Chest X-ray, PA view. Patient: 42 years old, sex F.
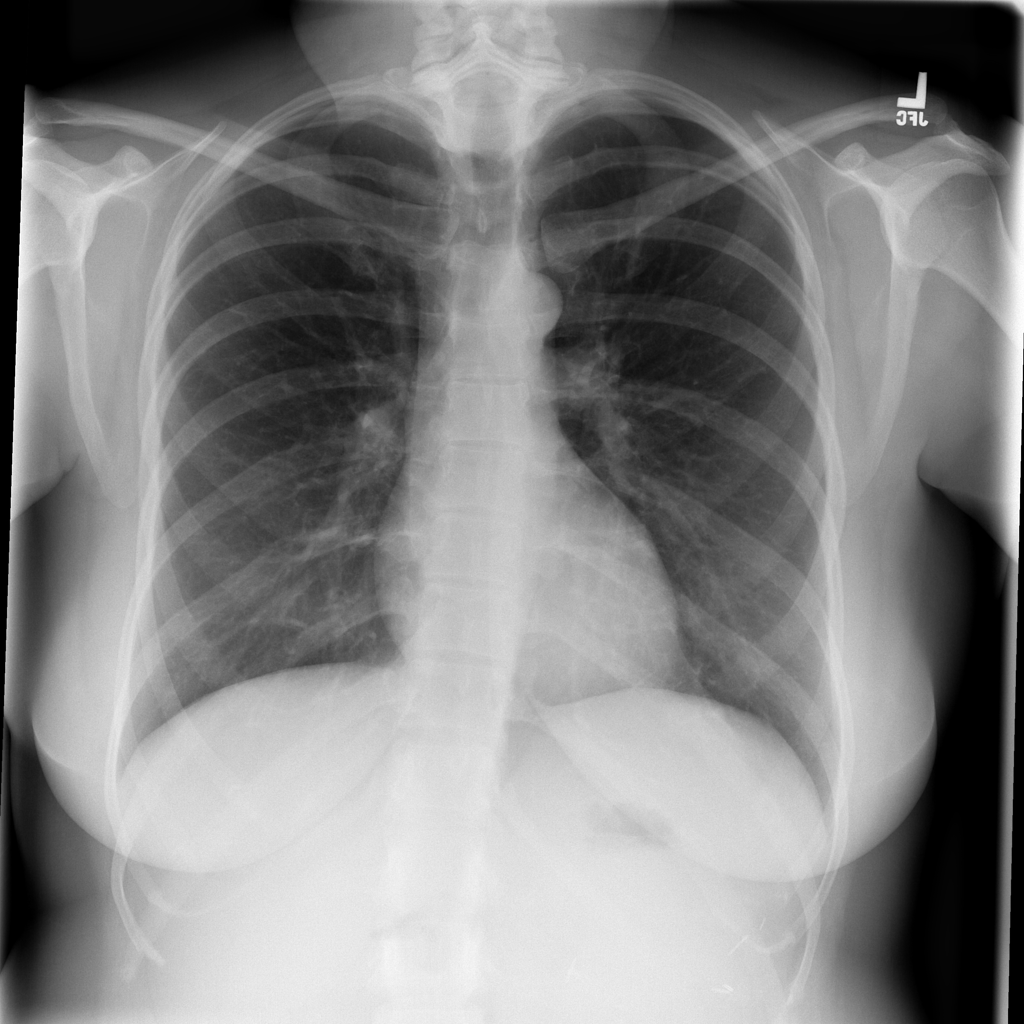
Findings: No Finding